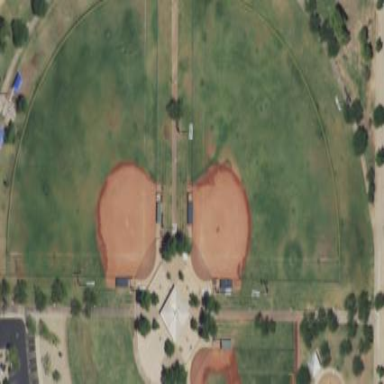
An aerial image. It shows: Baseball pitch for leisure land activities.